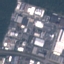
Land use / land cover: Industrial